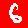
Digit: 6